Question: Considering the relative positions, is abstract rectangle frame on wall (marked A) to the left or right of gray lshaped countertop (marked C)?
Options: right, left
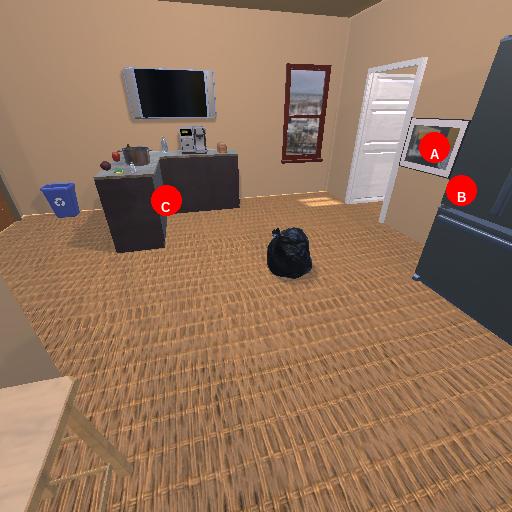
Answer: right